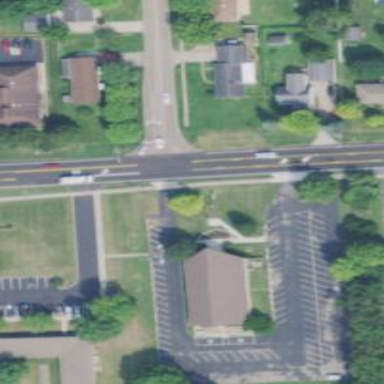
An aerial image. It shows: Marked crossing on the road.